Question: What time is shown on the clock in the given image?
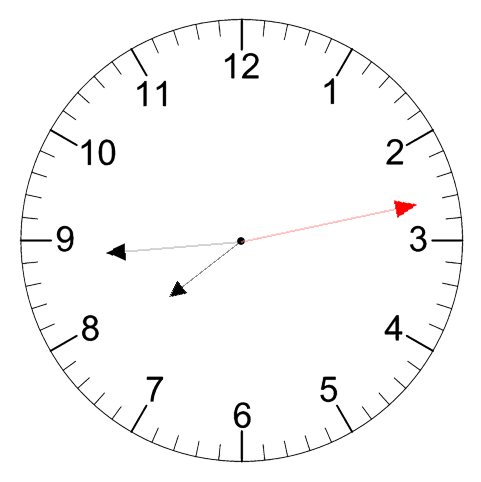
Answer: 07:44:13